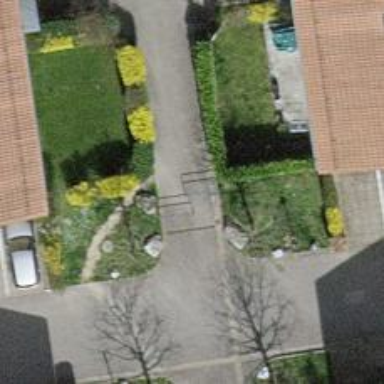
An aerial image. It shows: Bollard.